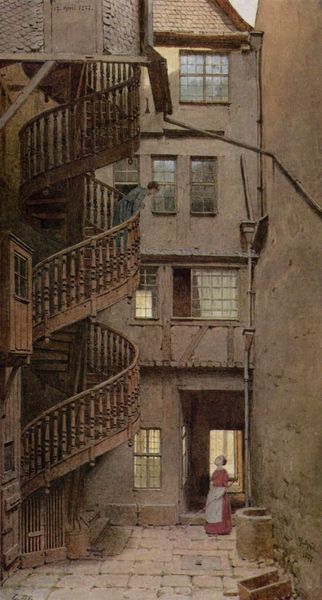
Titel: Frankfurt am Main, Markt 4, Innenhof
Künstler: Carl Theodor Reiffenstein
Standort: Frankfurt (am Main)
Institution: Historisches Museum
Schlagwörter: blau, dunkel, gemälde, himmel, kopf, mann, schatten, wasser, frauen, gelb, mädchen, stadt, abend, braun, fenster, frau, glas, grau, holz, kleid, licht, reden, szene, tür, weiss, ölbild, blick, dach, haus, rot, gespräch, hochformat, malerei, alt, wand, architektur, arm, dienerin, mensch, rahmen, schale, stehen, stein, steine, spiegel, öl, häuser, brüstung, gitter, sonne, pflanze, alltag, brunnen, dachziegel, genre, vorbau, schürze, magd, sommer, modell, gasse, pflaster, haltung, stab, lehm, giebel, mauer, sprossenfenster, ziegel, kahl, hof, ölgemälde, beobachter, lehnen, treppe, treppen, gardine, gardinen, schmal, korb, aufgang, durchgang, geländer, stufen, tor, foto, fotografie, grossstadt, oben, kante, wände, abort, eingang, eisen, erker, gang, hinterhof, innenhof, fensterrahmen, hauswand, stockwerk, torbogen, mauerwerk, regenrinne, scheiben, becken, scheibe, gewunden, fliesen, pflastersteine, biedermeier, putz, stäbe, karg, treppenhaus, rückgebäude, fachwerk, fensterbrett, trog, einfahrt, etagen, geschosse, regenrohr, ballustrade, wendeltreppe, stockwerke, windung, streben, spirale, quadrat, brunne, verputz, steinplatten, dachboden, mietshaus, rinne, schindeln, dachrinne, gen, geschoss, wasserleitung, rohr, holztreppe, verschlag, hinterhaus, etage, spindeltreppe, balluster, treppenlauf, trppe, schwatz, durchsicht, baluster, klo, toreinfahrt, zeigel, gepflastert, fallrohr, wasserrinne, handlauf, abfluss, tröge, rotes kleid, wndeltreppe, nachbarinnen, dialog, blaues kleid, arbeiterviertel, tratschen, tratsch, gepräch, bogentreppe, gederchselt, hiinterhof, toreinang, wendetreppe, spiraltreppe, 1292, 1272